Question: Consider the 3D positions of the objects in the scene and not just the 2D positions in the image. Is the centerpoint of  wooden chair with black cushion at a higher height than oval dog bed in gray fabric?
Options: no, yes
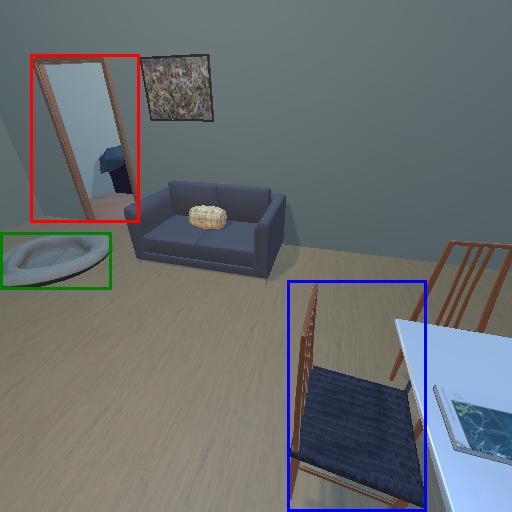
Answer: no